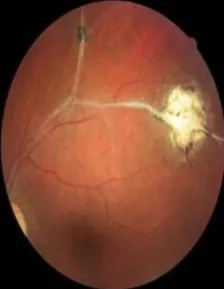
Eyes displaying yellow-brown perivascular lesions ranging from less than 1/2 to 2 DD in size down the superotemporal and inferotemporal vascular arcades, coupled by fibrous bands along the vessel walls.
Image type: ophthalmic_imaging (oct)